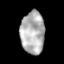
Tissue: lung
Cell type: Myeloid cells
Senescence score: 0.5616
Nuclear area (px): 997
Mean DAPI intensity: 178.438